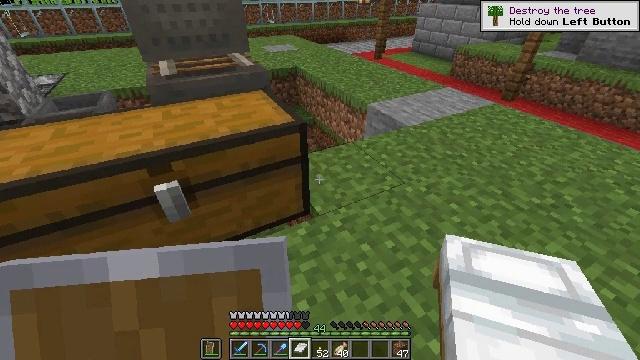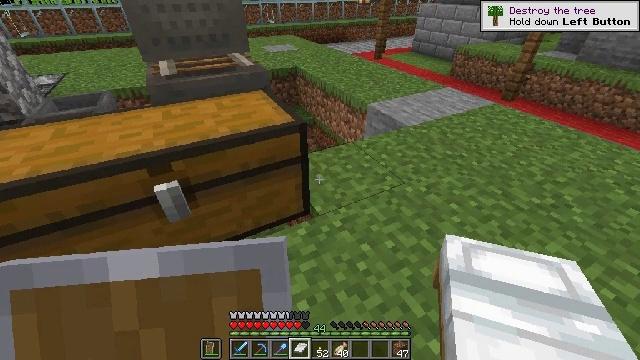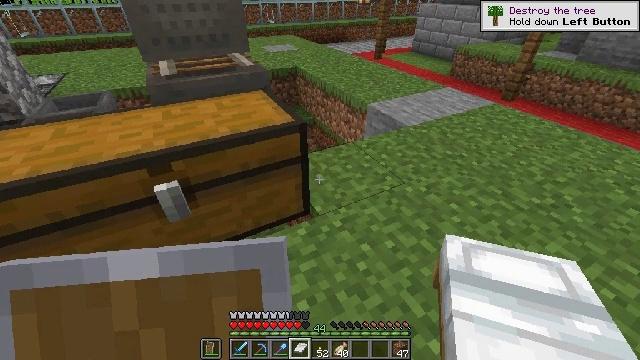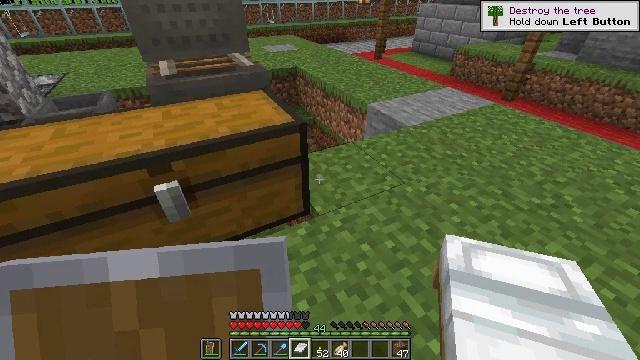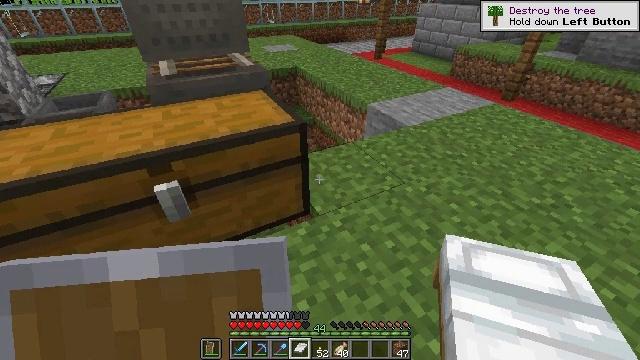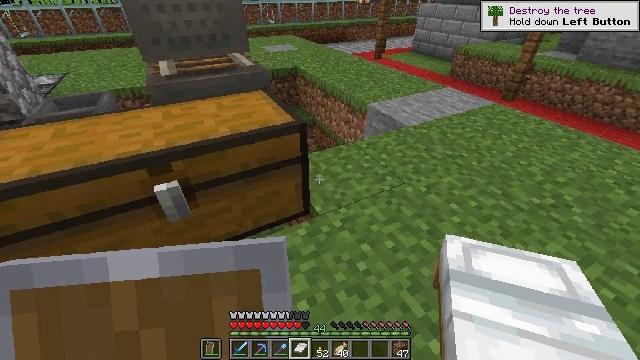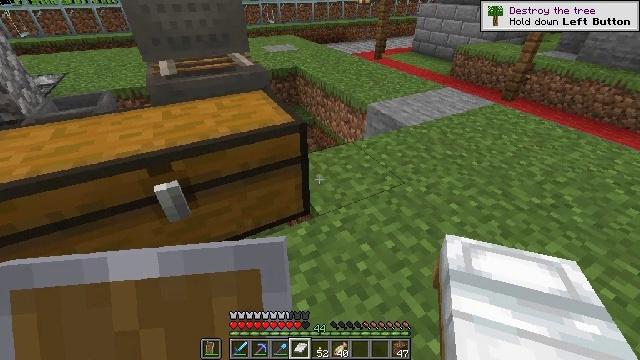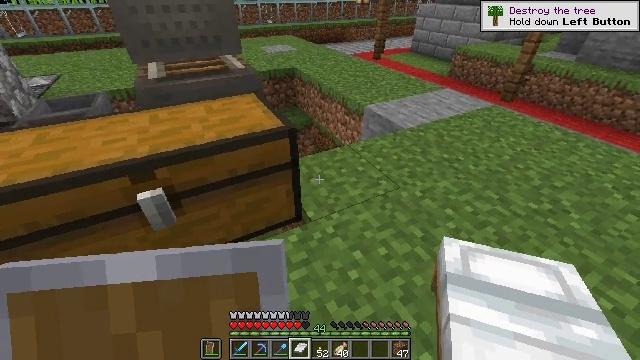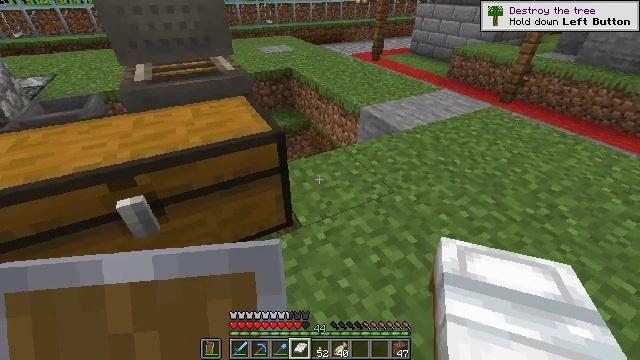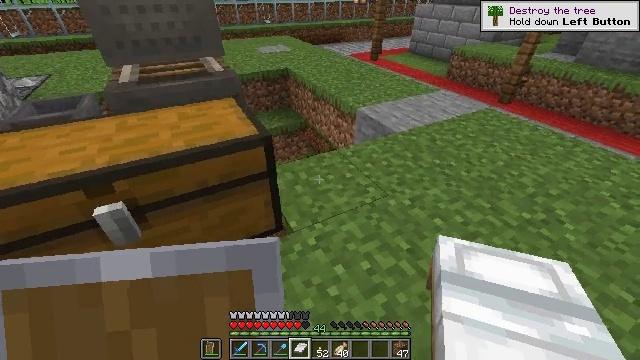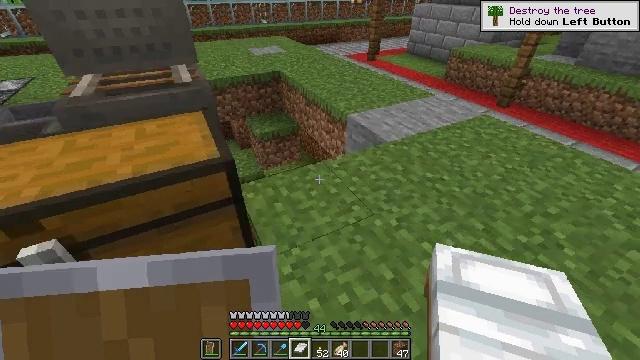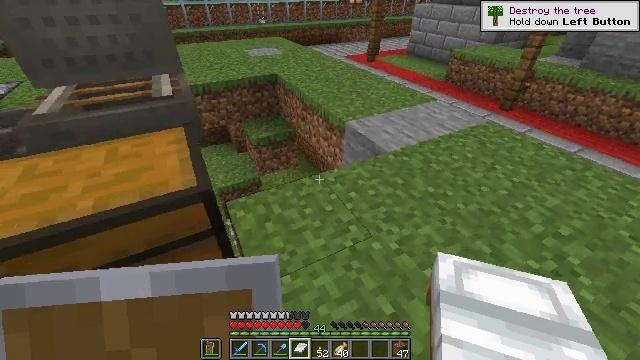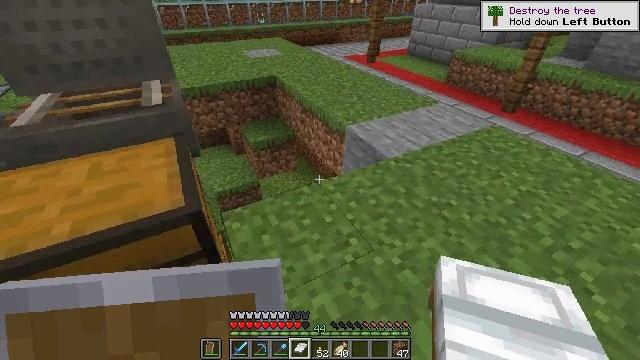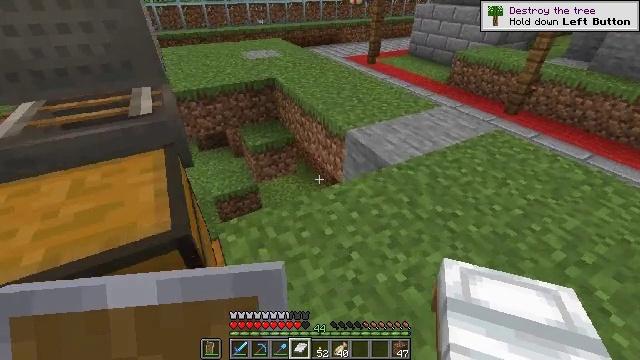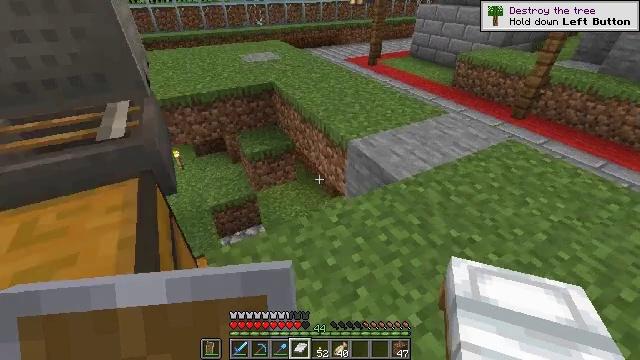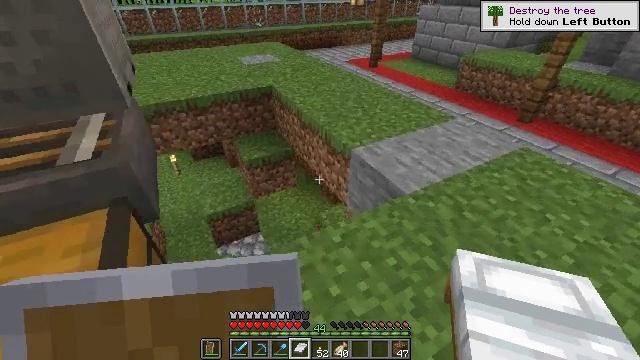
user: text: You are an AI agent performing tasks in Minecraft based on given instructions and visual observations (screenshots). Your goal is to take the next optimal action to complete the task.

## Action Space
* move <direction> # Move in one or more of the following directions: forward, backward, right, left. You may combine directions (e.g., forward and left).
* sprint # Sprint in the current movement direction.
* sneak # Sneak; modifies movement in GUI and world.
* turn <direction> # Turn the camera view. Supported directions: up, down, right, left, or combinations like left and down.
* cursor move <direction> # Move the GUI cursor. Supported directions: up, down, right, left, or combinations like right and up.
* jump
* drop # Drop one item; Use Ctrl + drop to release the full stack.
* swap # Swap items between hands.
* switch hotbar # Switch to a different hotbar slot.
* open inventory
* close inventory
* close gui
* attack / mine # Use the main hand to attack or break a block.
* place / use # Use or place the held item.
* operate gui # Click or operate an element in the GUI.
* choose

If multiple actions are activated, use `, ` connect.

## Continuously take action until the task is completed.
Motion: motion action
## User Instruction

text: Mine the observer block.
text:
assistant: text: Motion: no_op
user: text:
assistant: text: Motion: no_op
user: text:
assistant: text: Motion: no_op
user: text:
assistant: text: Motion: no_op
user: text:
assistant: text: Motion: no_op
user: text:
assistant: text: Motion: no_op
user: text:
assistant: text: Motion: move forward and move right
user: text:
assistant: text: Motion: move forward and move right
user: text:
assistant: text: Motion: move forward and move right
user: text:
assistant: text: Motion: move forward
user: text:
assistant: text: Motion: move forward
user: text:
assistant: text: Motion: move forward
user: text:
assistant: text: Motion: move forward
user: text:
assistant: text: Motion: move forward
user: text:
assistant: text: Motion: move forward
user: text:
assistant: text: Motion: move forward, turn left
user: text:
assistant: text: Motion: move forward
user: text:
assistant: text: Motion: move forward, turn down
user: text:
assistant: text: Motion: move forward, turn down
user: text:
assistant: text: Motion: move forward, turn down
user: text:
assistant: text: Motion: move forward, turn down
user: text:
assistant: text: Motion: move forward, turn down
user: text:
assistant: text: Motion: move forward
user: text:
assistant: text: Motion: move forward
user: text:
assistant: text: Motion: move forward and move left
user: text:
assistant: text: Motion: move forward and move left
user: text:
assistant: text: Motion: move forward and move left, turn right
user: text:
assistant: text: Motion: move forward, turn right and up
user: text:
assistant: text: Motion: move forward, turn right and up
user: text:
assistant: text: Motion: move forward, turn right and up